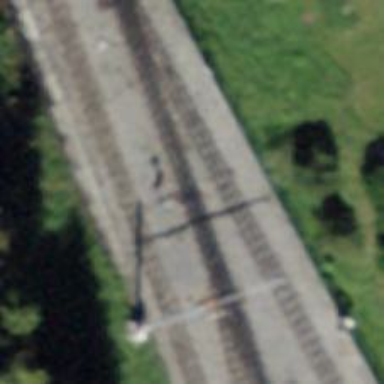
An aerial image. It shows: Railway switch.